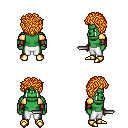
a pixel art fantasy rpg character, male body template, orc, green skin, gold arm armor, white pants, light blonde curly afro hairstyle, leather bracers, gold boots, dagger, four views (front, back, left, right), 2x2 character sprite sheet, small pixel art, hard edges, no anti-aliasing